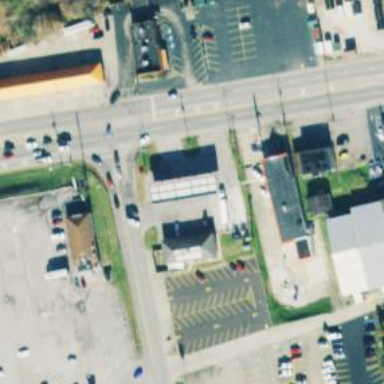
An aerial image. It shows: Convenience shop.